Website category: university
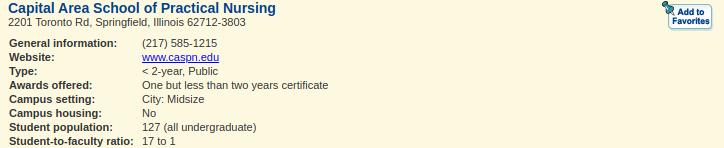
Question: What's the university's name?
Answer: Capital Area School of Practical Nursing

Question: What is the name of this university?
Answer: Capital Area School of Practical Nursing

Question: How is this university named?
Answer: Capital Area School of Practical Nursing

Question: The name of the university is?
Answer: Capital Area School of Practical Nursing

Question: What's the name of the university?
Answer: Capital Area School of Practical Nursing

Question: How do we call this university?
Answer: Capital Area School of Practical Nursing

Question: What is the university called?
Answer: Capital Area School of Practical Nursing

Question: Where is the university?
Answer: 2201 Toronto Rd, Springfield, Illinois 62712-3803

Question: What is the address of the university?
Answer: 2201 Toronto Rd, Springfield, Illinois 62712-3803

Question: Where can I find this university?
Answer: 2201 Toronto Rd, Springfield, Illinois 62712-3803

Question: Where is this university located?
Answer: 2201 Toronto Rd, Springfield, Illinois 62712-3803

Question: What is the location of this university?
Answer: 2201 Toronto Rd, Springfield, Illinois 62712-3803

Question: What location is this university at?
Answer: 2201 Toronto Rd, Springfield, Illinois 62712-3803

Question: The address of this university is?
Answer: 2201 Toronto Rd, Springfield, Illinois 62712-3803

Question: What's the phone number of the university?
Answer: (217) 585-1215

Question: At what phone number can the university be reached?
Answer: (217) 585-1215

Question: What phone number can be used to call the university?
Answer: (217) 585-1215

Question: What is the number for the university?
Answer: (217) 585-1215

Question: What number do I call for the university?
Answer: (217) 585-1215

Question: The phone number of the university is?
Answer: (217) 585-1215

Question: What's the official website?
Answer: www.caspn.edu

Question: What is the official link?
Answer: www.caspn.edu

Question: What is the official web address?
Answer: www.caspn.edu

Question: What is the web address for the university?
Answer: www.caspn.edu

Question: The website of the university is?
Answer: www.caspn.edu

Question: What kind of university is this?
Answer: < 2-year, Public

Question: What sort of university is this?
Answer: < 2-year, Public

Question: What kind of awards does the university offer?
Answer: One but less than two years certificate

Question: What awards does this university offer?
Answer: One but less than two years certificate

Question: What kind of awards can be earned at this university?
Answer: One but less than two years certificate

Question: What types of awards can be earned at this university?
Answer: One but less than two years certificate

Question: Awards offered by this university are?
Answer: One but less than two years certificate

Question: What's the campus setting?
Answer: City: Midsize

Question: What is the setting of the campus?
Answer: City: Midsize

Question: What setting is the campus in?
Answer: City: Midsize

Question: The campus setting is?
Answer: City: Midsize

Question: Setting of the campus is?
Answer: City: Midsize

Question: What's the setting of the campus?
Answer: City: Midsize

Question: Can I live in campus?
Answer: No

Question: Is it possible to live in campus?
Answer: No

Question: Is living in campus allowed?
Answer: No

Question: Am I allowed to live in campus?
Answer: No

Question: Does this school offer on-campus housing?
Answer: No

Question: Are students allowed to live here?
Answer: No

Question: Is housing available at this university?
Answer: No

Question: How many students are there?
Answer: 127 (all undergraduate)

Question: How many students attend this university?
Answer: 127 (all undergraduate)

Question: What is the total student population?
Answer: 127 (all undergraduate)

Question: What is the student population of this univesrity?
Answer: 127 (all undergraduate)

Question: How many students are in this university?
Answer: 127 (all undergraduate)

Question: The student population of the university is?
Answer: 127 (all undergraduate)

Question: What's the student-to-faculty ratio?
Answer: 17 to 1

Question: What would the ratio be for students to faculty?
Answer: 17 to 1

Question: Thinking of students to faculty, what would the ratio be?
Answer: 17 to 1

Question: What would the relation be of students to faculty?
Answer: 17 to 1

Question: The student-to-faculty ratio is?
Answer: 17 to 1

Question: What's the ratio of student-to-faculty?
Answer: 17 to 1

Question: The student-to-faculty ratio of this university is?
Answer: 17 to 1